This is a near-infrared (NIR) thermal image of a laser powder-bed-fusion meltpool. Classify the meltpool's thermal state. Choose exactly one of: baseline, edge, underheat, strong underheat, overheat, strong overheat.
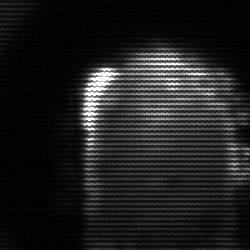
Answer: baseline